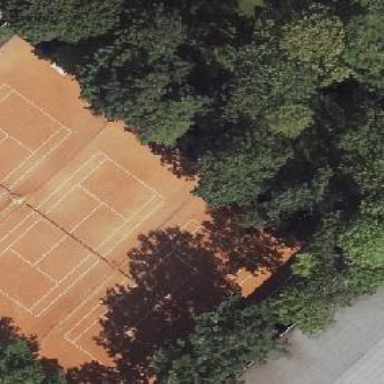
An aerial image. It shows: Tennis pitch with clay surface for leisure sports.